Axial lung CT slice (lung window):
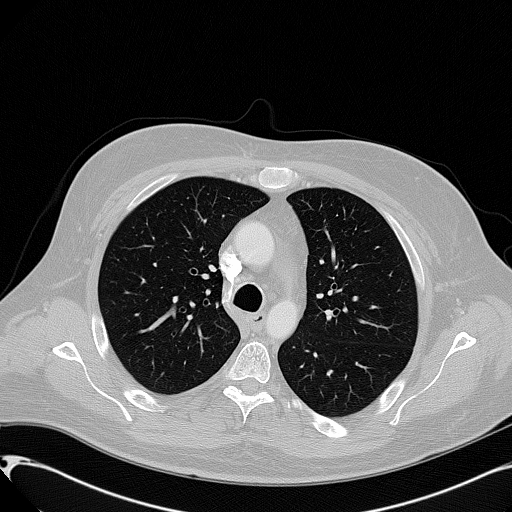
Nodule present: no